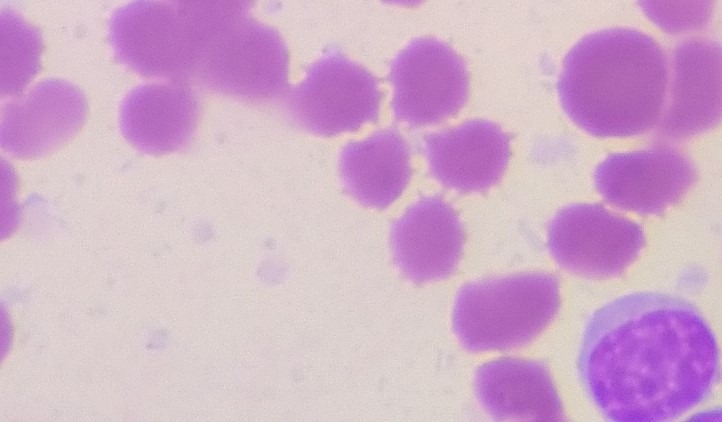
White blood cell type: Lymphocyte